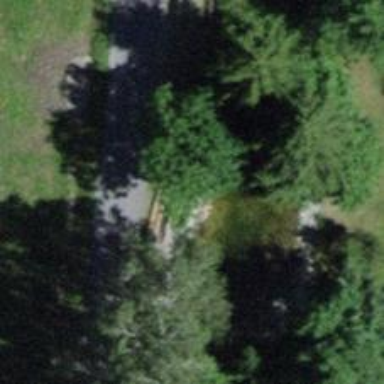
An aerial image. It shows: Brown bench in the vicinity.